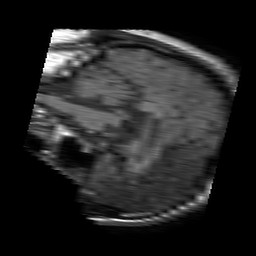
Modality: T1w
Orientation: sagittal
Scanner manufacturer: philips
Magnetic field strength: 1.5 T
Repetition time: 0.7053 s
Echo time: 0.015 s